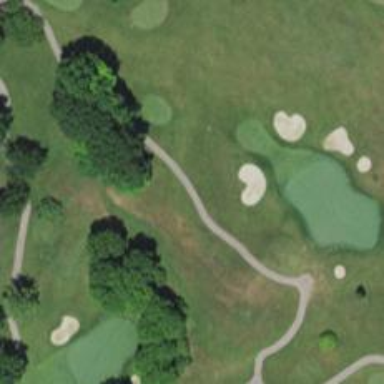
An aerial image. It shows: Footway that serves as golf path.